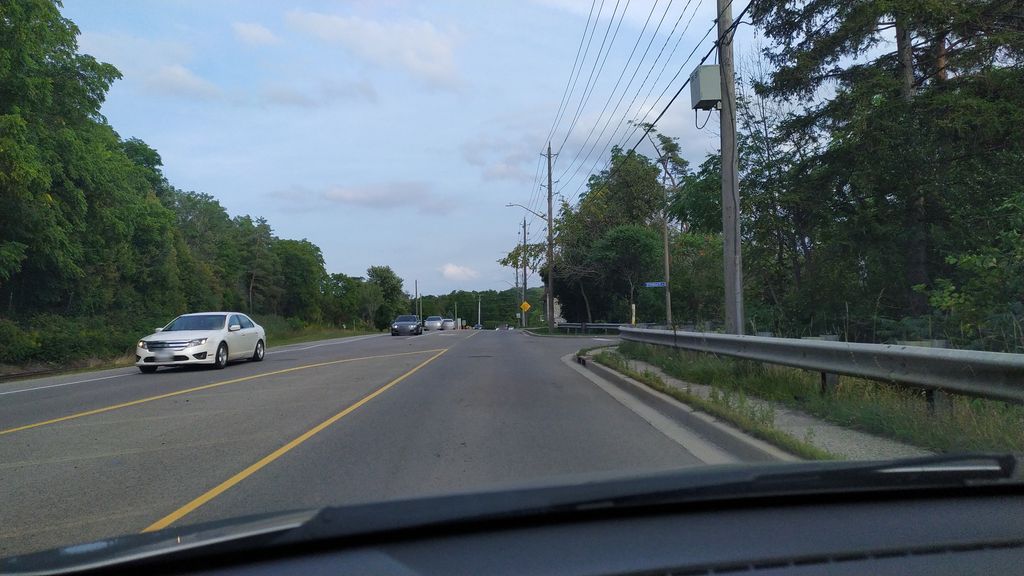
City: kitchener-waterloo